Interaction volume radius: 5 \u00c5
Interaction volume height: 30 \u00c5
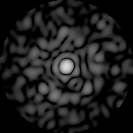
Disorder parameter: 0.8525